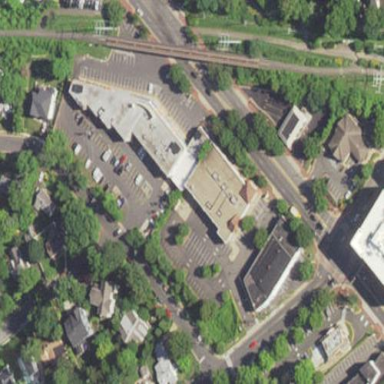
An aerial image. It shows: Parking area.